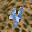
Label: 4